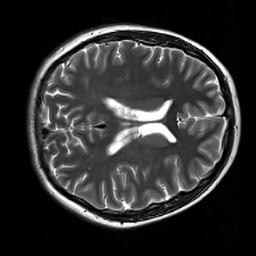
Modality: T2w
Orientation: axial
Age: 21
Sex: female
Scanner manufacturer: siemens
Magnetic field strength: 3 T
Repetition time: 7 s
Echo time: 0.09 s